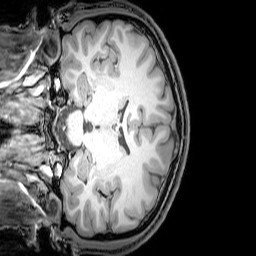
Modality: T1w
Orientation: coronal
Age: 20
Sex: male
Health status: healthy
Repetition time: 0.081 s
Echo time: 0.037 s